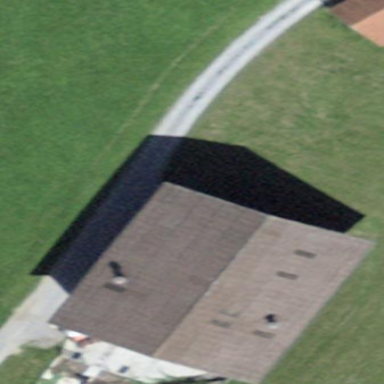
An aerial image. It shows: Rural barn.